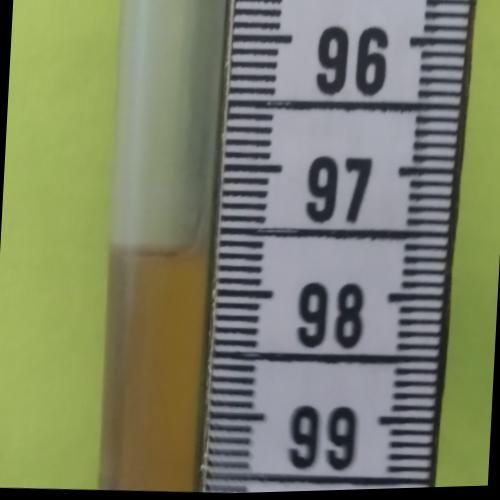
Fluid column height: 97.7 cm